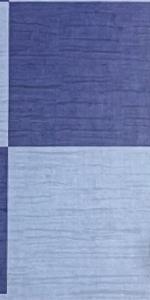
Label: Empty